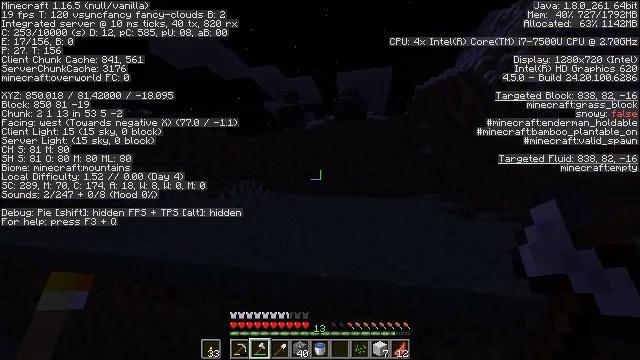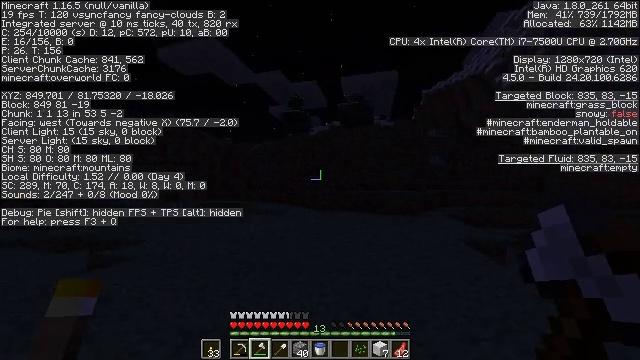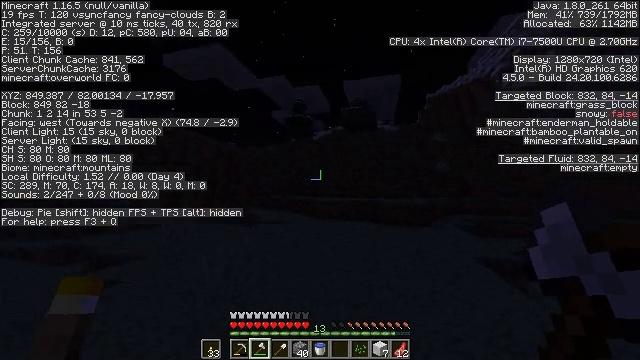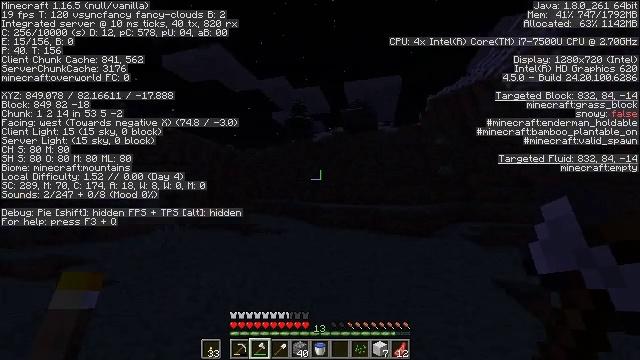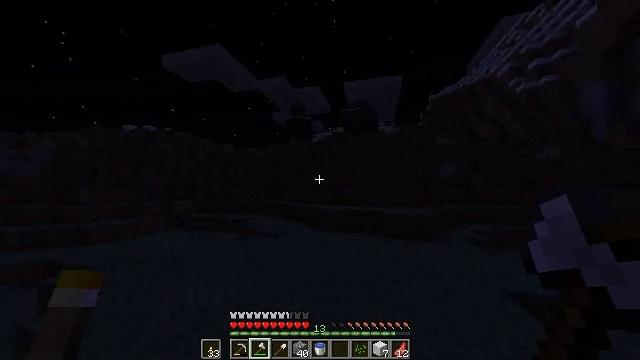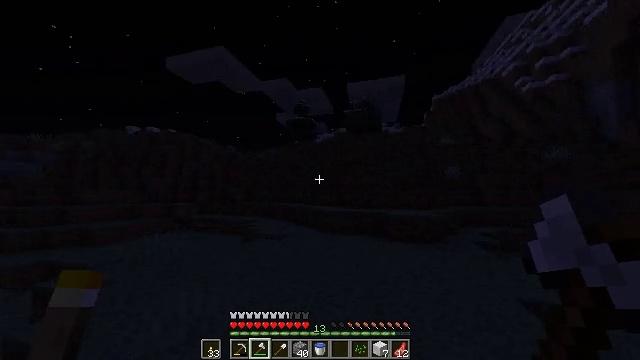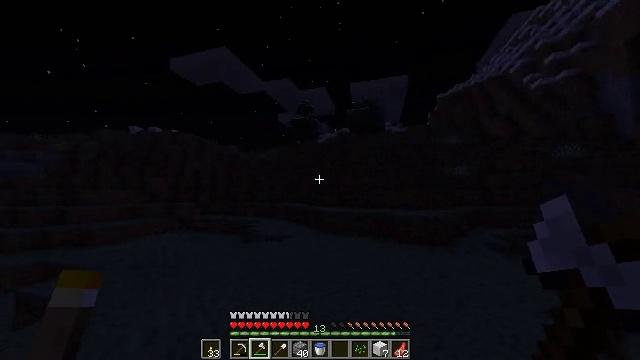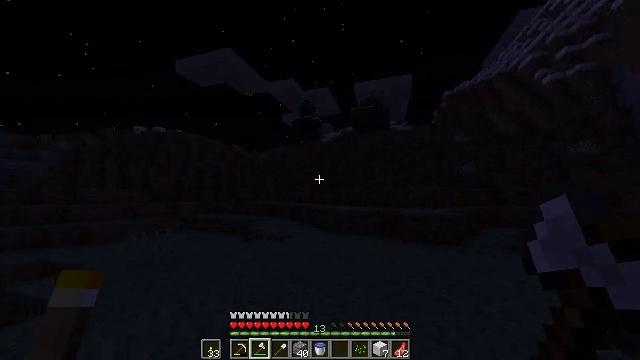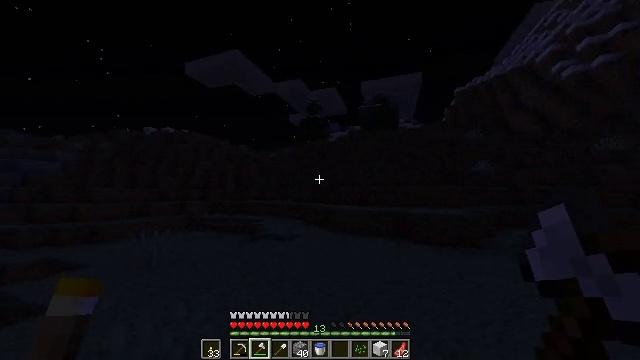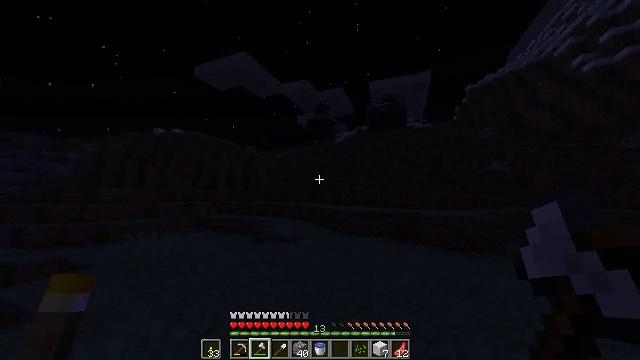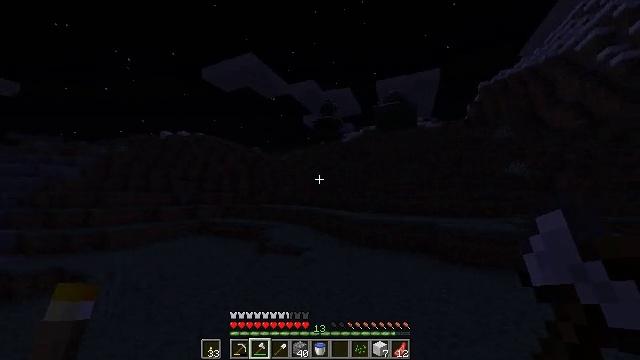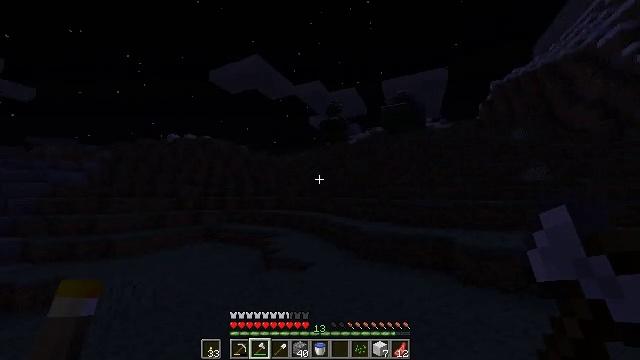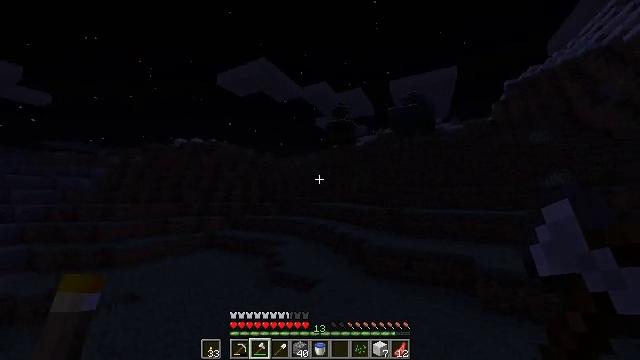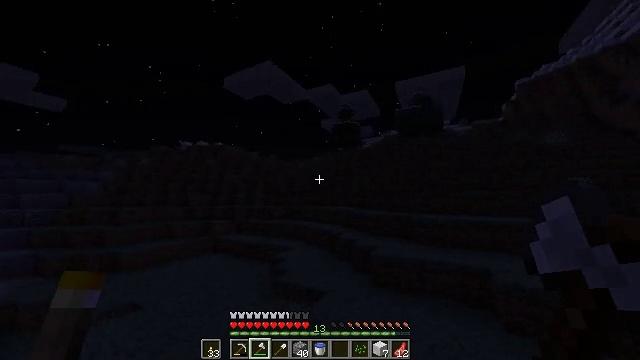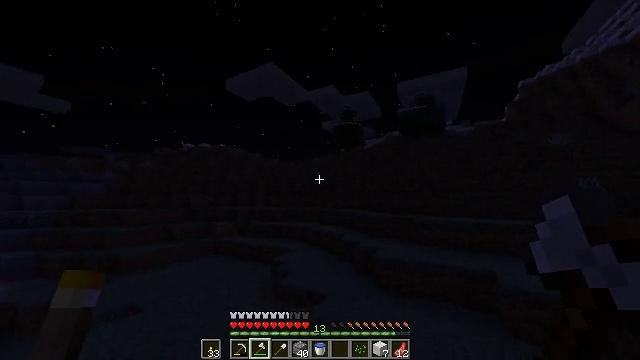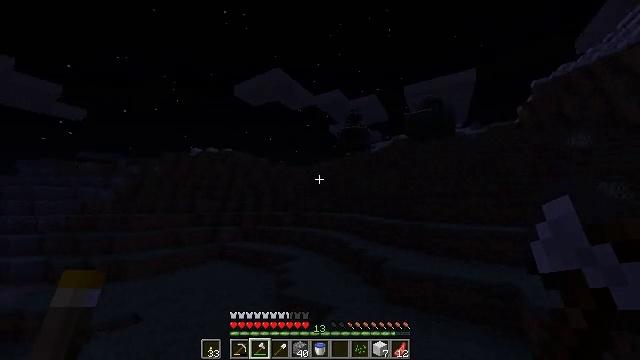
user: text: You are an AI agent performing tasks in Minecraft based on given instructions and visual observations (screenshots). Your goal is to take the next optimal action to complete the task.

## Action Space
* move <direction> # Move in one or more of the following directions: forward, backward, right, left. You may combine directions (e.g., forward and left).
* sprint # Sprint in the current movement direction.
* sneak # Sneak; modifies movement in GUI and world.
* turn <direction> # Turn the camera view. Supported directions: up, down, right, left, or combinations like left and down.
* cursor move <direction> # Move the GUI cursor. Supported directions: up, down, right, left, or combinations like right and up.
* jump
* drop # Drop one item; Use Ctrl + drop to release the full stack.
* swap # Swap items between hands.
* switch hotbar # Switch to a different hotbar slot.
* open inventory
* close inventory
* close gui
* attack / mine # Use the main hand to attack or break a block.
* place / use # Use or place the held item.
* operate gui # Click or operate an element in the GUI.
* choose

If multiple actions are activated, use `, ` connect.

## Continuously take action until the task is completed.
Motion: motion action
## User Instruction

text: Break the hay block to collect it.
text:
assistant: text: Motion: move forward, sprint, turn left, jump
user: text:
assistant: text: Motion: move forward, sprint, jump
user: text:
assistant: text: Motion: move forward, sprint, jump
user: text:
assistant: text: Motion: move forward, sprint, jump
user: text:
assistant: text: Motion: move forward, sprint, jump
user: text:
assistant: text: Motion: move forward, sprint, jump
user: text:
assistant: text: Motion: move forward, sprint, turn left, jump
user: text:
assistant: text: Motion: move forward, sprint, turn left, jump
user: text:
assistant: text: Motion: move forward, sprint, turn left, jump
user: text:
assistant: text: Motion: move forward, sprint, turn left, jump
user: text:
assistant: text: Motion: move forward, sprint, turn left, jump
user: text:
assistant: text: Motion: move forward, sprint, turn left, jump
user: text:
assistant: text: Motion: move forward, sprint, turn left, jump
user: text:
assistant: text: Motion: move forward, sprint, jump
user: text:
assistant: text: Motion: move forward, sprint, turn left and up, jump
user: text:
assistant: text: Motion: move forward, sprint, turn left and up, jump
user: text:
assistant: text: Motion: move forward, sprint, turn left and up, jump
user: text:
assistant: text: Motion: move forward, sprint, jump
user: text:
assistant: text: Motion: move forward, sprint, jump
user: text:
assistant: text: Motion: move forward, sprint, jump
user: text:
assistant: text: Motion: move forward, sprint, turn right, jump
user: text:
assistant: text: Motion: move forward, sprint, jump
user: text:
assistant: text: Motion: move forward, sprint, jump
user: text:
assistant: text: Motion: move forward, sprint, jump
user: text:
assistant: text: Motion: move forward, sprint, jump
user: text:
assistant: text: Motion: move forward, sprint, jump
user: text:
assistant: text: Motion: move forward, sprint, jump
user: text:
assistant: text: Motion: move forward, sprint, jump
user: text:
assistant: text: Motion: move forward, sprint, jump
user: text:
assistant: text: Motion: move forward, sprint, jump